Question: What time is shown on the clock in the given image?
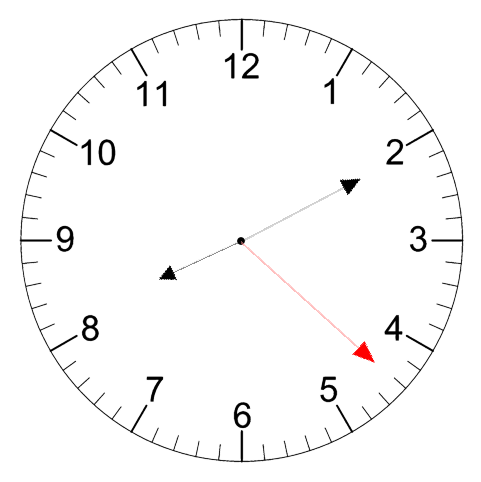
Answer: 08:10:22